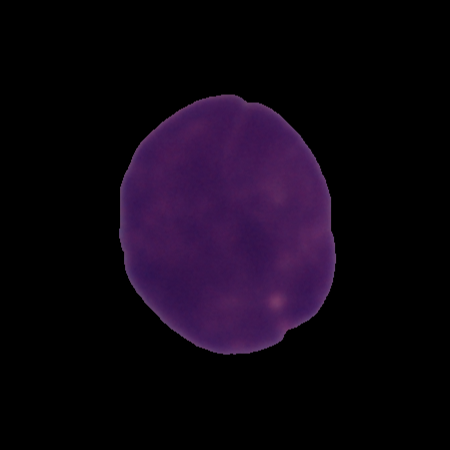
Label: cancer